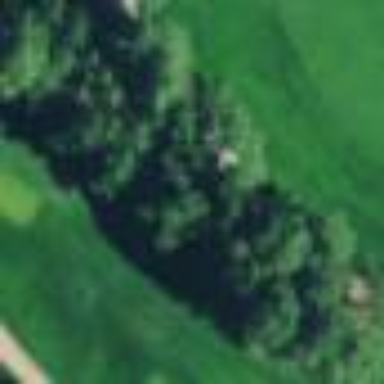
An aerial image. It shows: Area with grass used as rough in golf course.